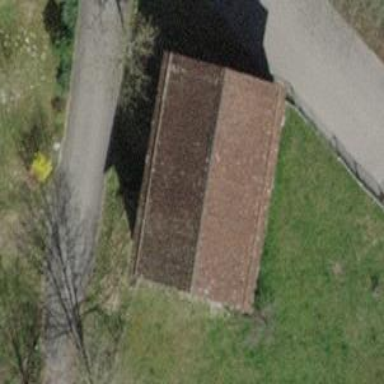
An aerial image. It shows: Building with tile roof.